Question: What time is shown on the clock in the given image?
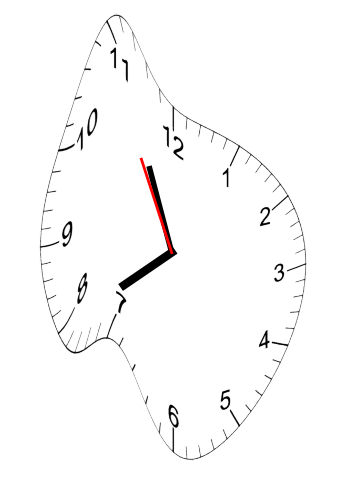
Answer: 07:55:55